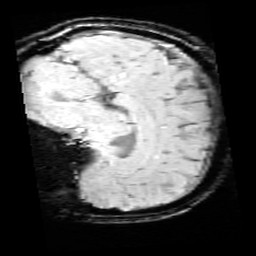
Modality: SWI
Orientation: sagittal
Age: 11
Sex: female
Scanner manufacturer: siemens
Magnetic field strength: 3 T
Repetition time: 0.027 s
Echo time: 0.02 s